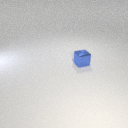
small blue metal cube